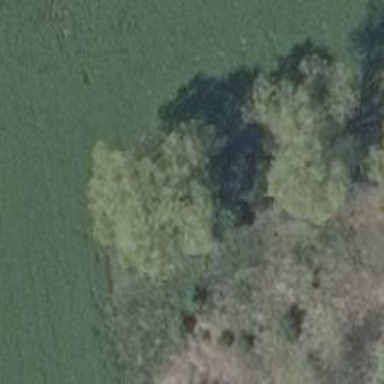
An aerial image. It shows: Deciduous broadleaved tree.